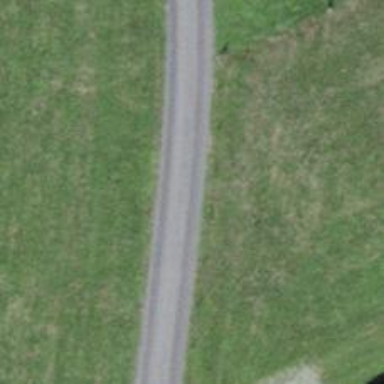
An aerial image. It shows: Residential road with asphalt surface.